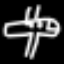
Label: airplane